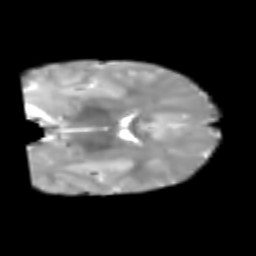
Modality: T2w
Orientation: coronal
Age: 6
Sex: male
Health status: healthy